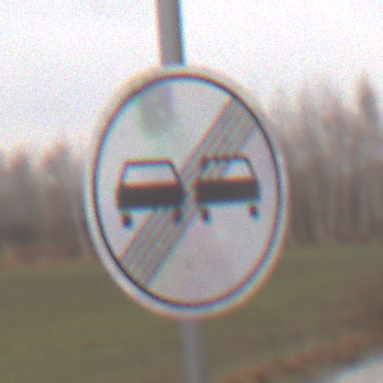
Verkehrszeichen: EndeUeberholverbot
Umgebung: Outdoor, RoadRail
Tageszeit: Midday
Wetter: Overcast
Licht: Natural
Jahreszeit: NotSpecified
Kontrast: LowContrast